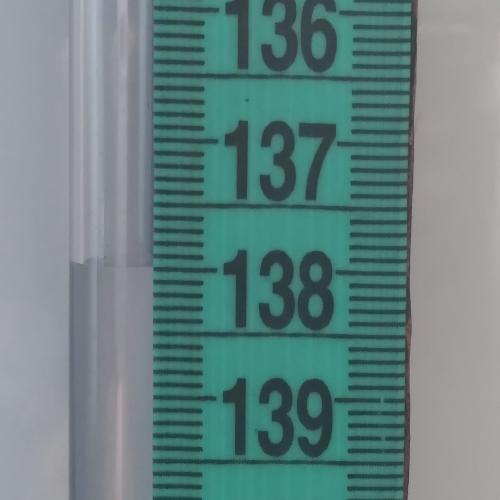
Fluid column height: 138.0 cm